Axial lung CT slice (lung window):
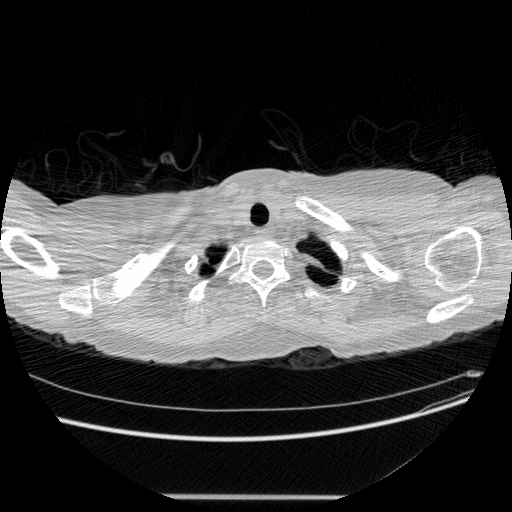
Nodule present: no